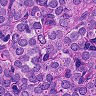
Metastatic tissue present: yes